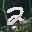
Label: 2